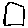
Label: square